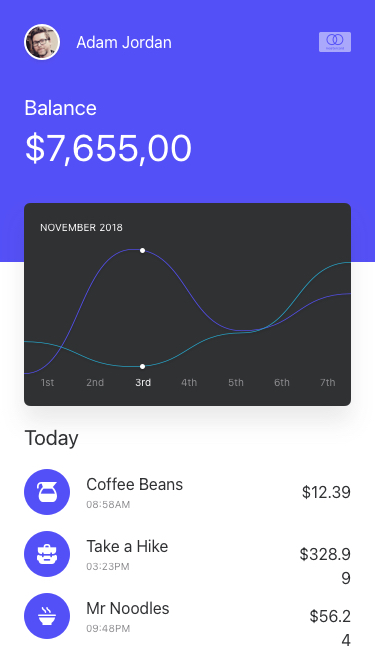
Text in this UI design:
$56.24
09:48PM
Mr Noodles
$328.99
03:23PM
Take a Hike
$12.39
08:58AM
Coffee Beans
Today
1st
2nd
3rd
4th
5th
6th
7th
NOVEMBER 2018
$7,655,00
Balance
Adam Jordan